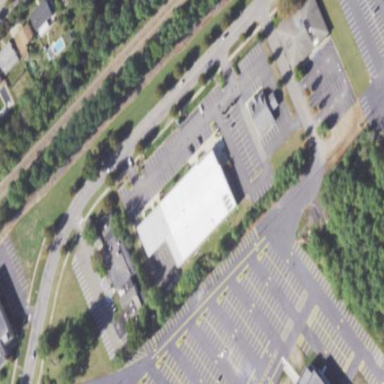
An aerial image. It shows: Commercial building.